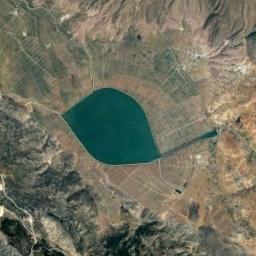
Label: lake